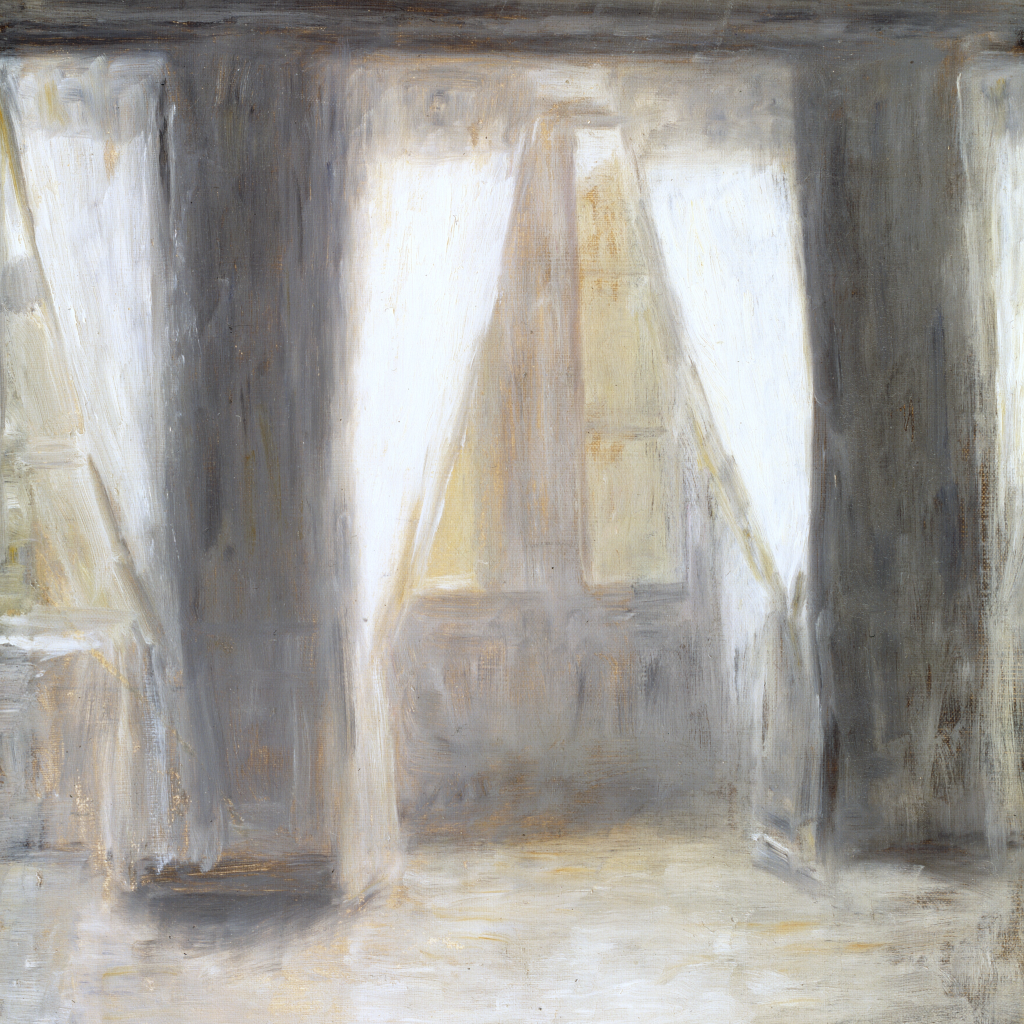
interior painting, wide, bright diffused light, empty room with tall window and white curtains parted revealing warm light beyond dark pilasters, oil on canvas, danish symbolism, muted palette